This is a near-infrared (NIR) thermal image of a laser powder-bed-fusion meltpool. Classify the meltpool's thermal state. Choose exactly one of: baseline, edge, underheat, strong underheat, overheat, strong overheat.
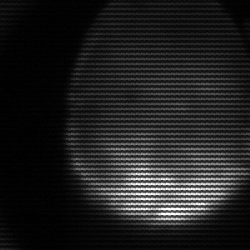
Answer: edge